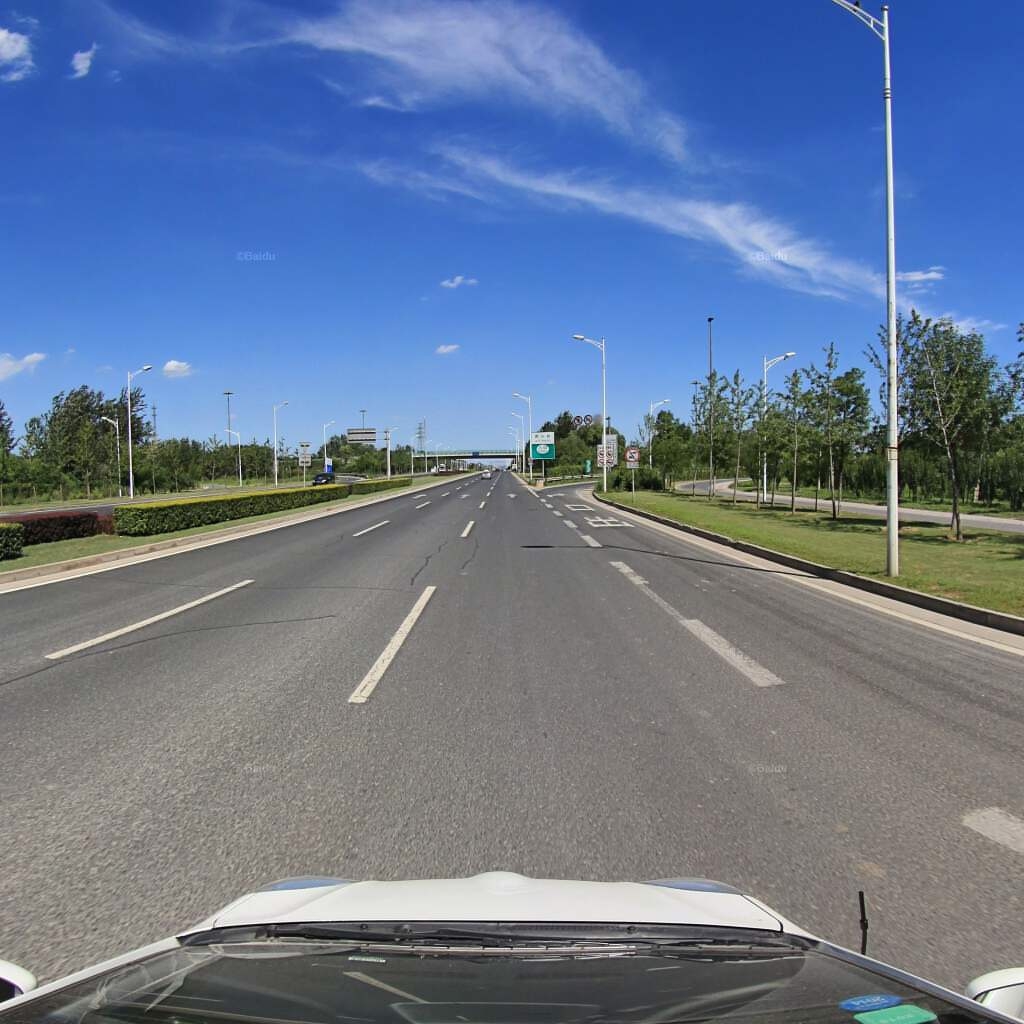
Region: Haidian
Road damage annotations: longitudinal patch, longitudinal patch, transverse patch, transverse patch